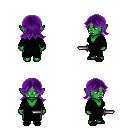
a pixel art fantasy rpg character, female body template, orc, green skin, gray robe, teal pants, purple loose hair, black slippers, dagger, four views (front, back, left, right), 2x2 character sprite sheet, small pixel art, hard edges, no anti-aliasing